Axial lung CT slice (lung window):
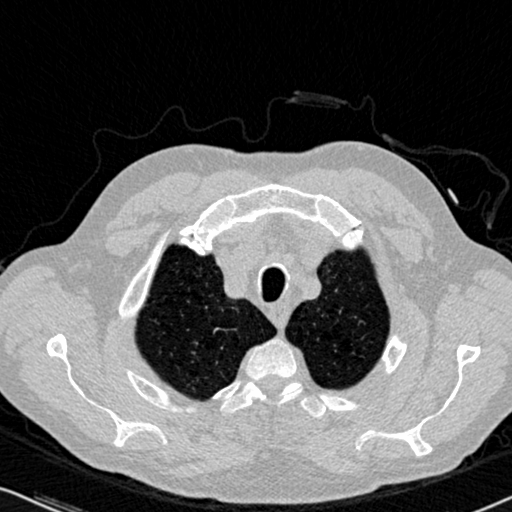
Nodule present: no